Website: crate-barrel
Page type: payment
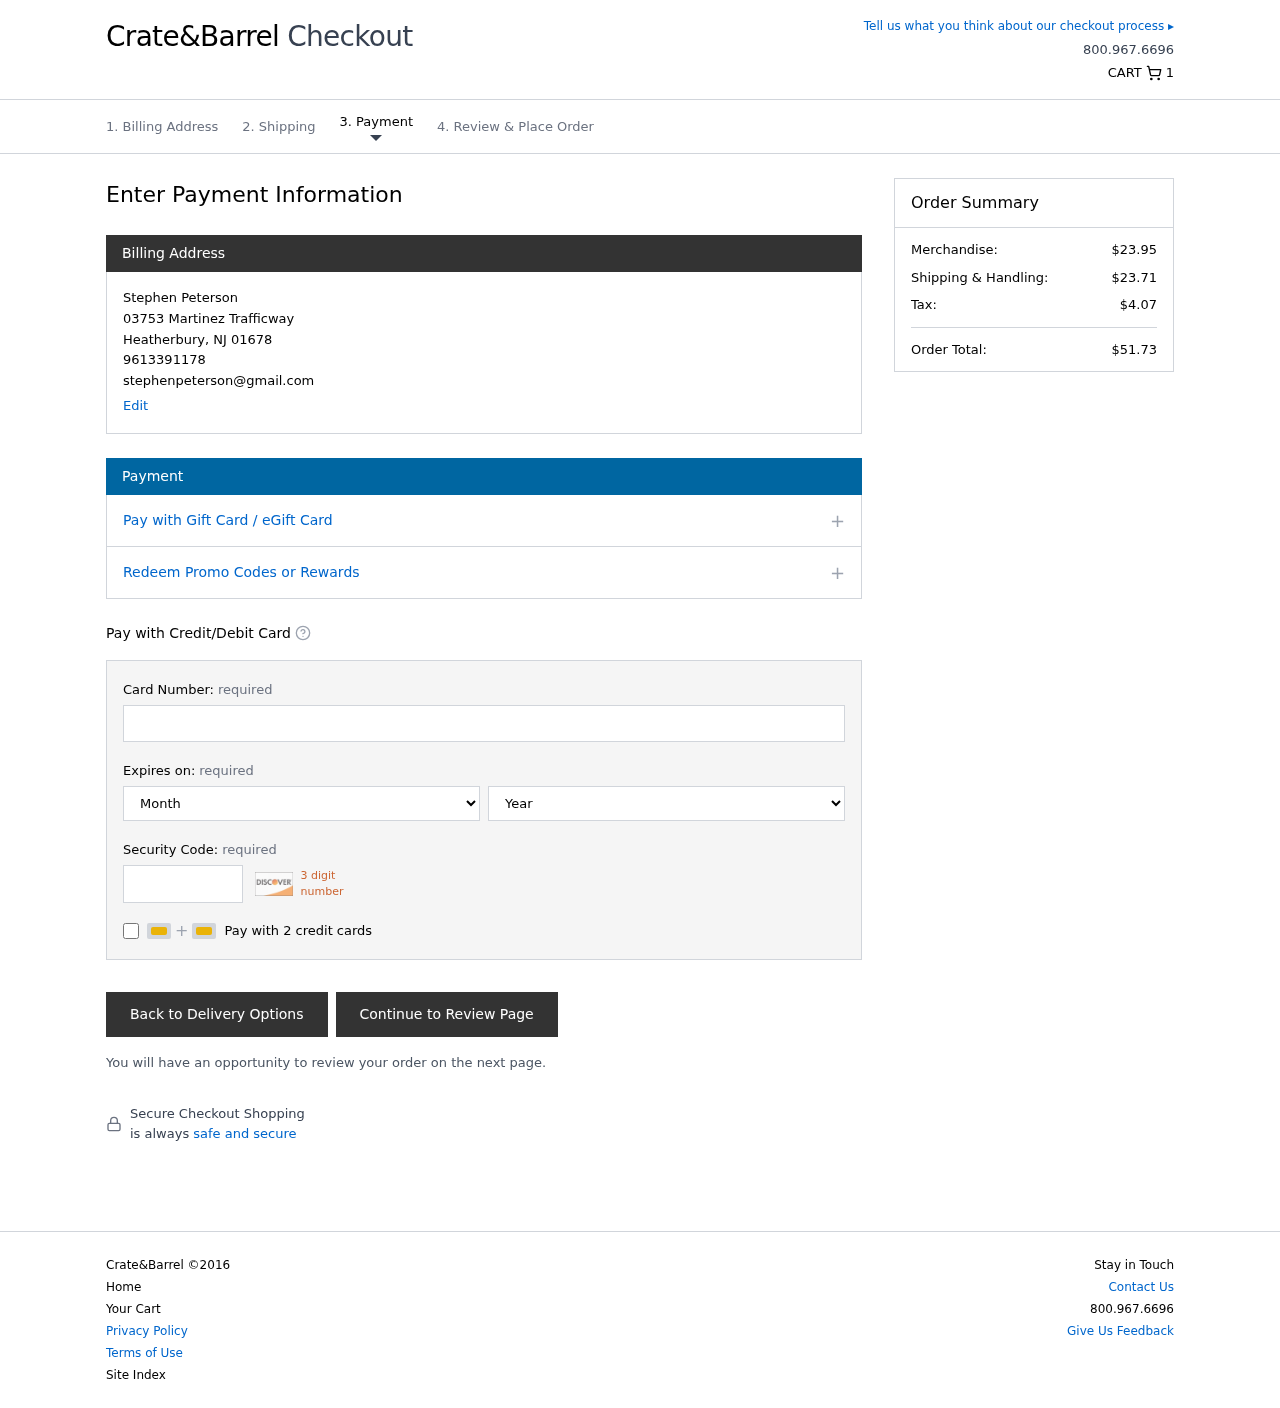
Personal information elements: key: PII_CARD_CVV
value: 568
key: PII_CARD_EXPIRY_MONTH
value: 01
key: PII_CARD_EXPIRY_YEAR
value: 27
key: PII_CARD_NUMBER
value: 6594 3160 7219 7634
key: PII_CITY
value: Heatherbury
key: PII_EMAIL
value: stephenpeterson@gmail.com
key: PII_FULLNAME
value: Stephen Peterson
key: PII_PHONE
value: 9613391178
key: PII_POSTCODE
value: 01678
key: PII_STATE_ABBR
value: NJ
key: PII_STREET
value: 03753 Martinez Trafficway
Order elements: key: ORDER_NUM_ITEMS
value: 1
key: ORDER_SUBTOTAL
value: $23.95
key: ORDER_SHIPPING_COST
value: $23.71
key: ORDER_TAX
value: $4.07
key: ORDER_TOTAL
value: $51.73